Interaction volume radius: 10 \u00c5
Interaction volume height: 35 \u00c5
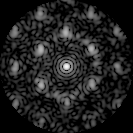
Disorder parameter: 0.5197